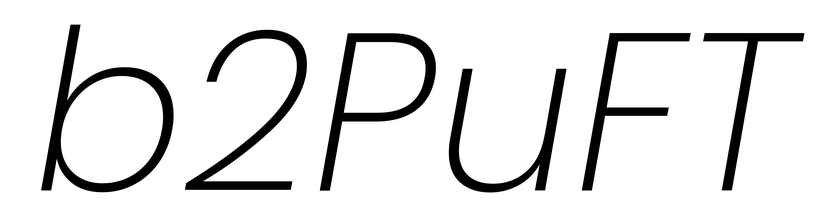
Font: Poppins-ExtraLightItalic